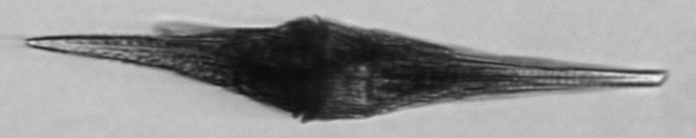
Label: Tripos_furca